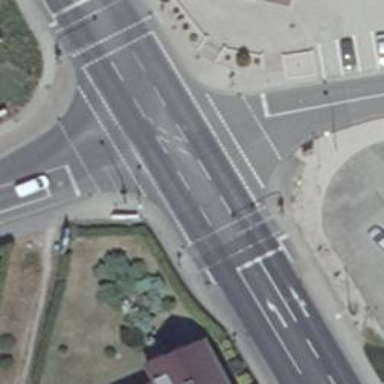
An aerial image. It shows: Traffic signal crossing.